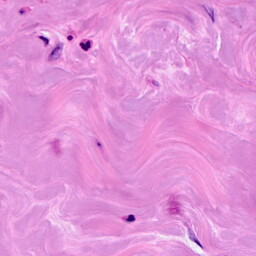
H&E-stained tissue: Breast